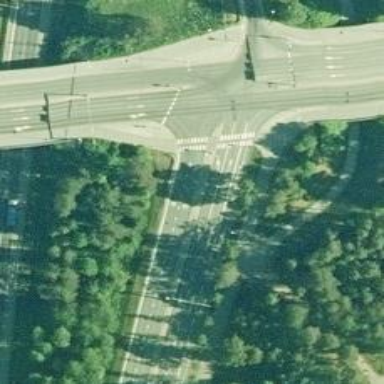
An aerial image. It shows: Crossing on the road.